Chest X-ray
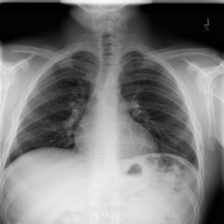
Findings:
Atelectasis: negative
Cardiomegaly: negative
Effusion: negative
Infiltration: negative
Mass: negative
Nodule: negative
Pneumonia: negative
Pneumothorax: negative
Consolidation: negative
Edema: negative
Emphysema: negative
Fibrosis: negative
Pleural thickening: negative
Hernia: negative